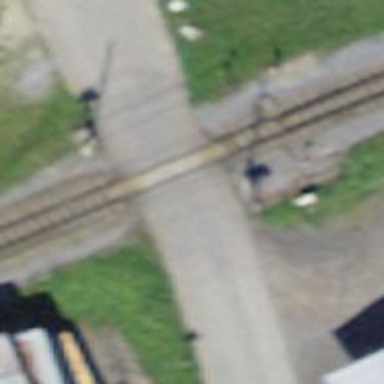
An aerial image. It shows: Level crossing on the railway with lights and full barrier.